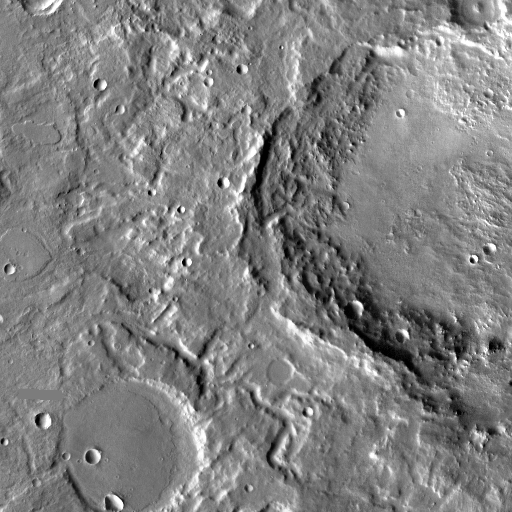
Crater classes present: Background, Other, Buried